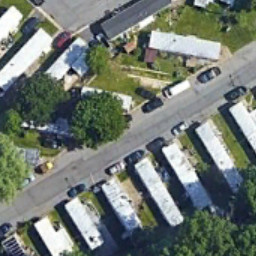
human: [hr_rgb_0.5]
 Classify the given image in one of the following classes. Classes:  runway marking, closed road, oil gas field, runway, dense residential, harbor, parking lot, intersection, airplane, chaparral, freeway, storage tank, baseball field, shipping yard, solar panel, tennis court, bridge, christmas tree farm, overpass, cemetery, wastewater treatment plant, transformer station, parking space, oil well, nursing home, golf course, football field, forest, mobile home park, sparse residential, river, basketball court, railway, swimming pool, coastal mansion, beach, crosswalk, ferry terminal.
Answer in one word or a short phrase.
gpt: mobile home park